Aerial crown-view tile of a tropical tree (Barro Colorado Island, Panama), acquired 20240611:
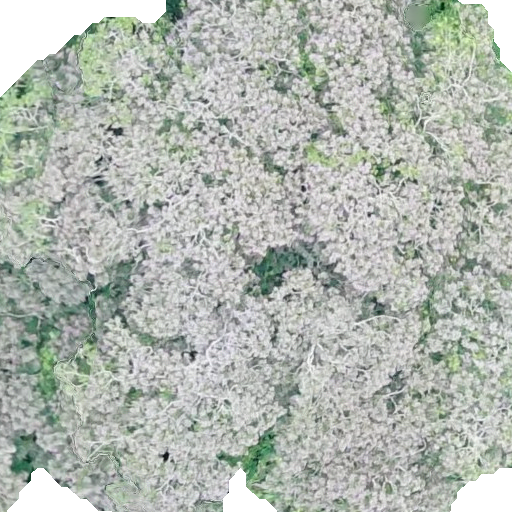
Species: Dipteryx oleifera
GBIF accepted scientific name: Dipteryx oleifera
Crown area: 510.678 m²